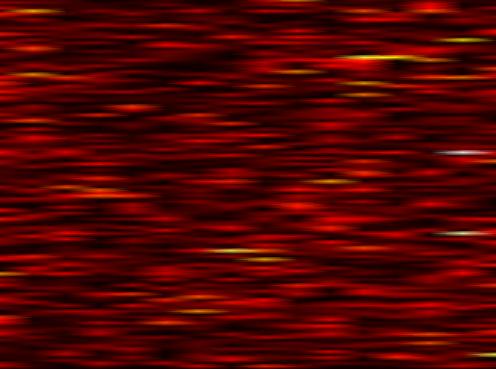
Label: OFDM